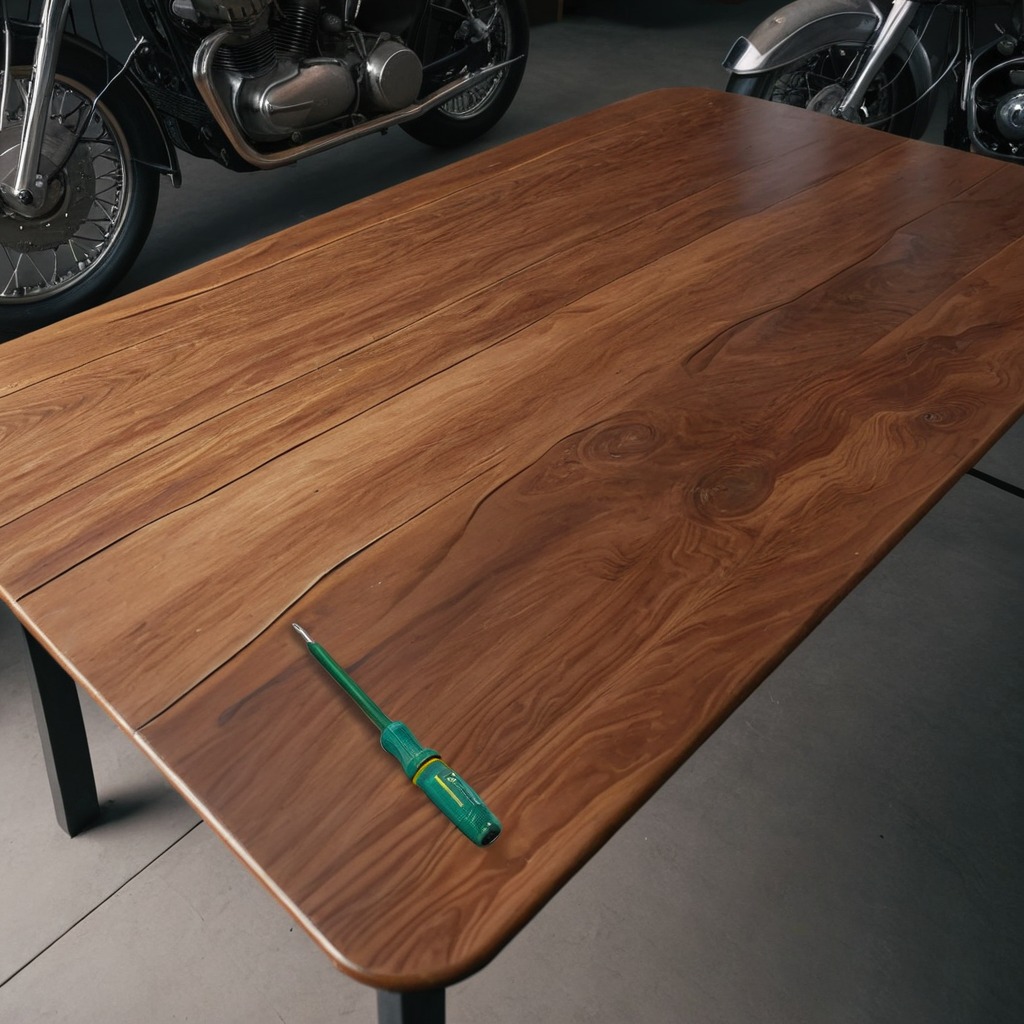
A screwdriver lying on the oil-spilled wooden table in a vintage motorcycle garage.